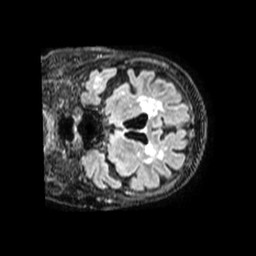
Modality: FLAIR
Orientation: coronal
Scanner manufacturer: philips
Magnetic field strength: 1.5 T
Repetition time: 4.8 s
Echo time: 0.3539 s